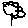
Label: flower